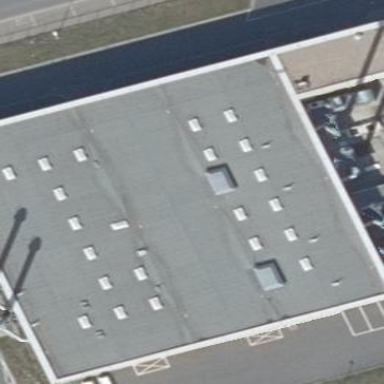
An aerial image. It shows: Industrial building with gas-powered generator.